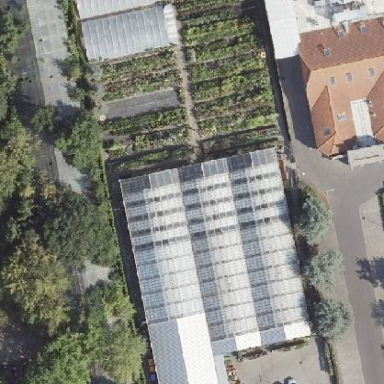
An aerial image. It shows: Greenhouse.